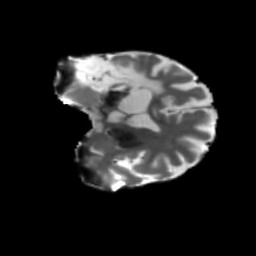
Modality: T2w
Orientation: coronal
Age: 54
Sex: male
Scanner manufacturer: siemens
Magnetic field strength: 3 T
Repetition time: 5.25 s
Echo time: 0.08 s